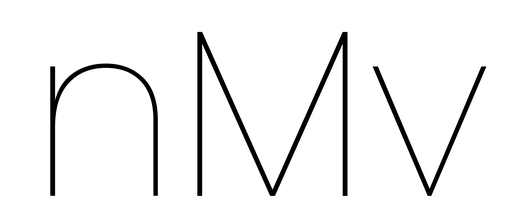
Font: Poppins-Thin